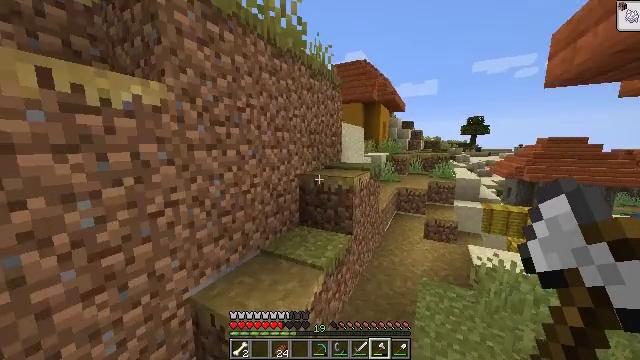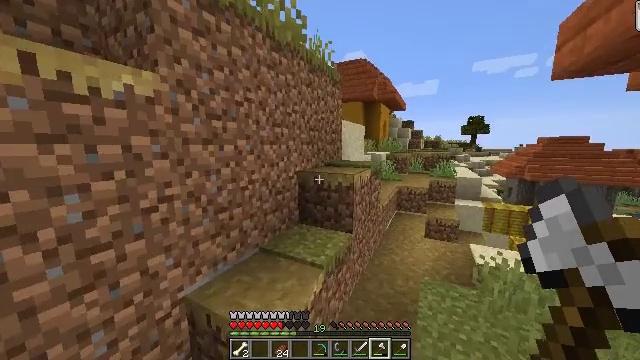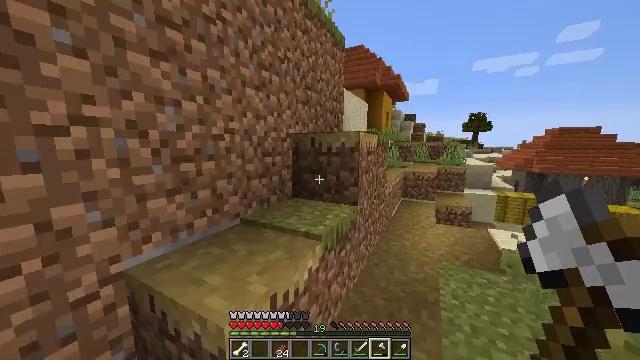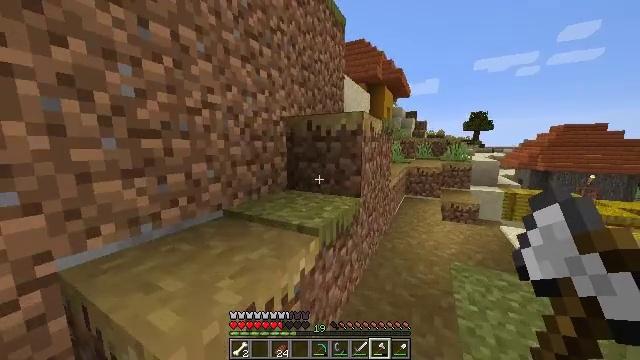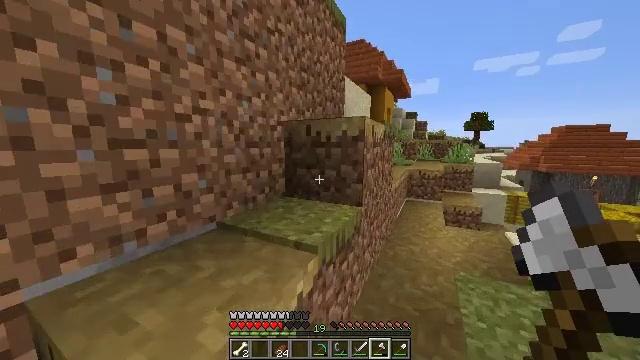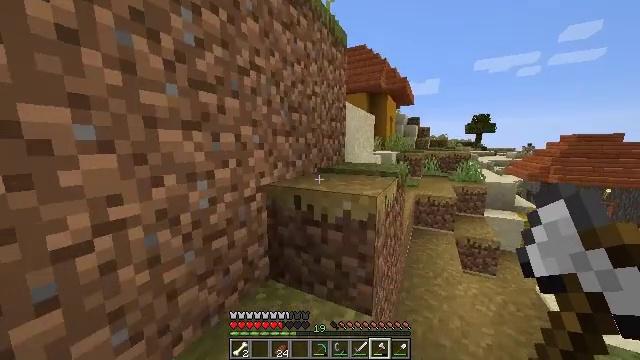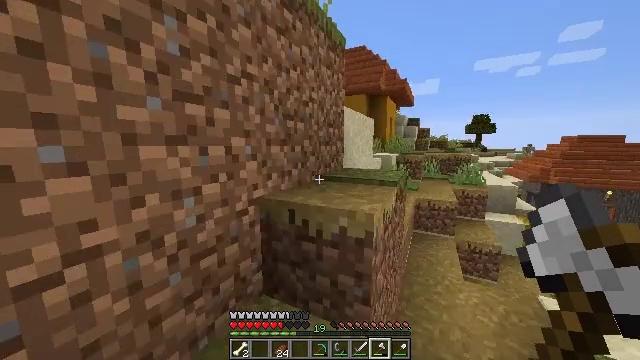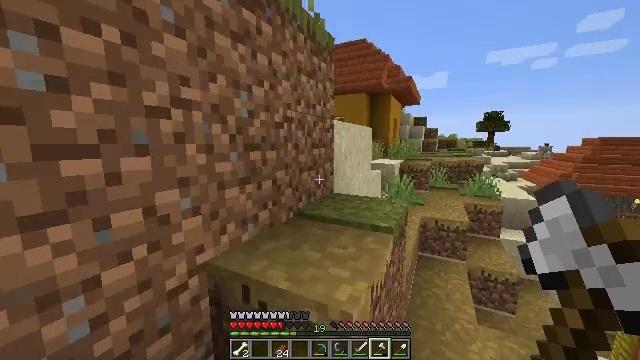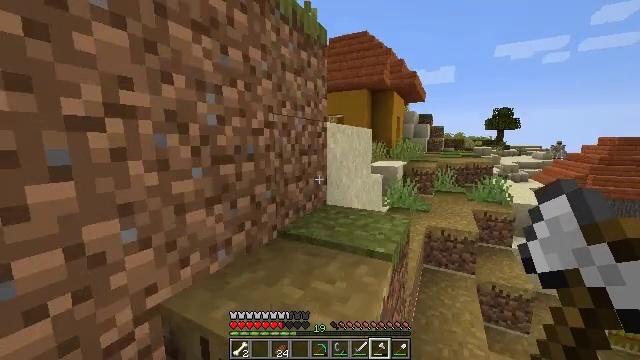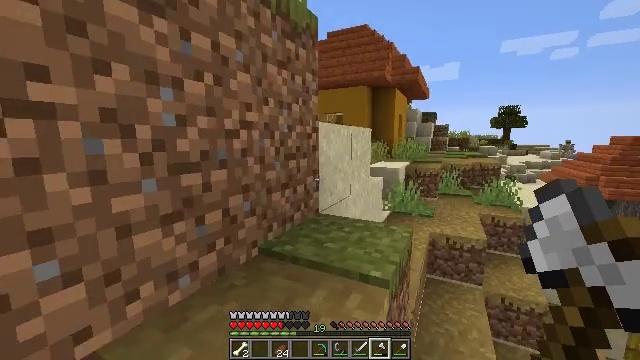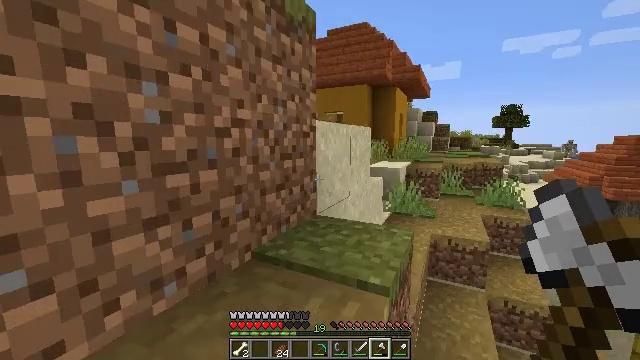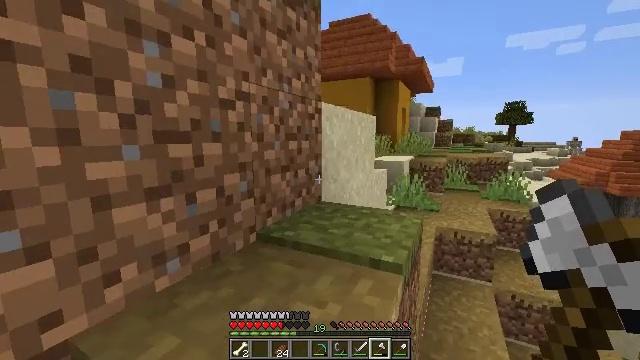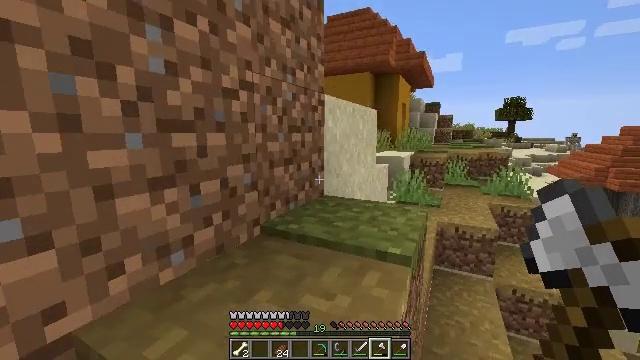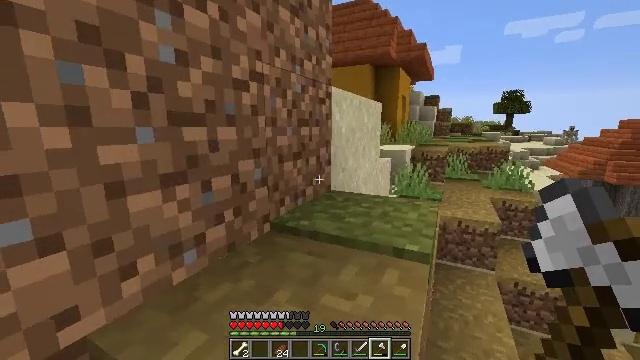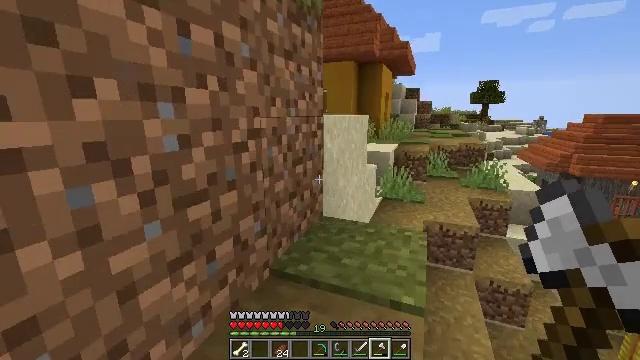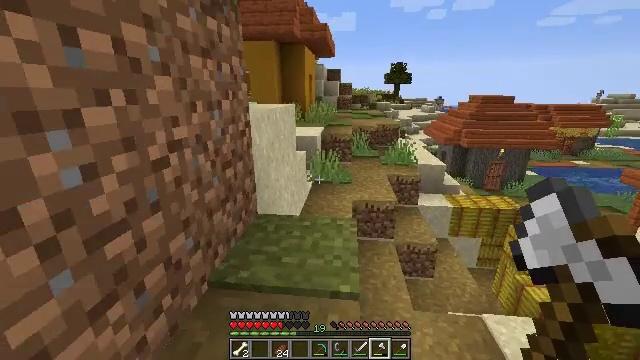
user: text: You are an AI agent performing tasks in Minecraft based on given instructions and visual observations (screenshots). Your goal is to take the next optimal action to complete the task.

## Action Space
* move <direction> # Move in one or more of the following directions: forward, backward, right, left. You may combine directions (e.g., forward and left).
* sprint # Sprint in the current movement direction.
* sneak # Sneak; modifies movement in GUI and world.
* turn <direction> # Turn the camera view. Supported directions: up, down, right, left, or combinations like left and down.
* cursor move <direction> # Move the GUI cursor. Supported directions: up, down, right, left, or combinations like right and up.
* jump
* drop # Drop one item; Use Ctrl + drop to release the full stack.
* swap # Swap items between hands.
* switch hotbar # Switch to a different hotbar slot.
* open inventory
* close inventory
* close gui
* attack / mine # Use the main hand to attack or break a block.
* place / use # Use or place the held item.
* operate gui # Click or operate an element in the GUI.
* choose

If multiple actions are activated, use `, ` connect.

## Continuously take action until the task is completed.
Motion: motion action
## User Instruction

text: Use the crafting table to get chainmail boots.
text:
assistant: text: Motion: move forward, jump
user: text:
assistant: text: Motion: move forward, jump
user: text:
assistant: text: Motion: move forward, jump
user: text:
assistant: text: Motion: move forward, sprint, jump
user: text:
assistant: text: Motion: move forward, sprint, jump
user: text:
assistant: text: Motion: move forward, sprint, jump
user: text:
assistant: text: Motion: move forward, sprint, jump
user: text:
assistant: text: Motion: move forward, jump
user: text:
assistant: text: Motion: move forward, jump
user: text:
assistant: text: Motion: move forward, jump
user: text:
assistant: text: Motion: move forward, jump
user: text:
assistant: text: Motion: move forward, jump
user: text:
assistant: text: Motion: move forward, turn down, jump
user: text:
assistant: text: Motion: move forward, sprint, turn right and down, jump
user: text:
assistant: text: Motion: move forward, sprint, turn right and down, jump
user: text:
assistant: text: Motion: move forward, sprint, turn right, jump
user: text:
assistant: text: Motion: move forward, sprint, jump
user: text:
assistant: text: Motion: move forward, jump
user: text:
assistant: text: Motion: move forward, jump
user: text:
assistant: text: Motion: move forward, jump
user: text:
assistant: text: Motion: move forward, jump
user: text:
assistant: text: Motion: move forward, jump
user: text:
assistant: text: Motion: move forward, jump
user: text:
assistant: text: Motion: move forward, jump
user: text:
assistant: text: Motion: move forward, jump
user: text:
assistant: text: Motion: move forward, jump
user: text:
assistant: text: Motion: move forward, sprint, turn left, jump
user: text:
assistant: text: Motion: move forward, sprint, turn left, jump
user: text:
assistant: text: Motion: move forward, sprint, turn left and up, jump
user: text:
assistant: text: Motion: move forward, turn left and up, jump